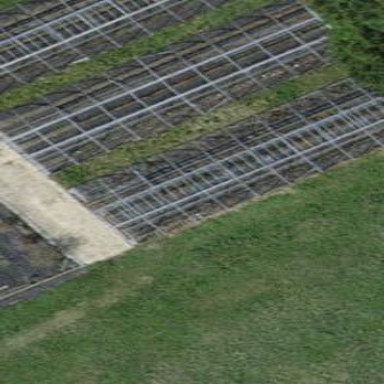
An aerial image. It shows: Greenhouse.